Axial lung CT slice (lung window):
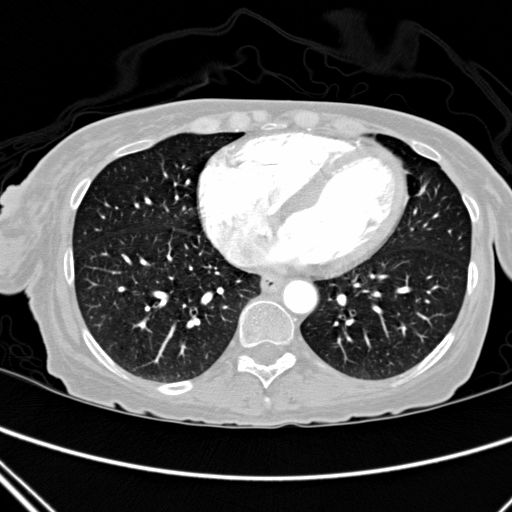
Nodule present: no